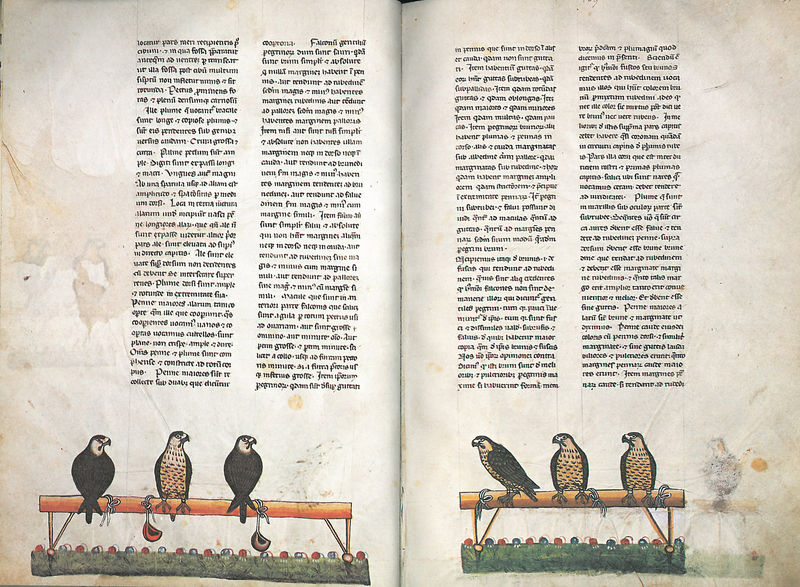
Titel: Falkenbuch Friedrichs des II.; De arte venandi cum avibus
Institution: Rom, Biblioteca Vaticana
Schlagwörter: adler, vogel, wiese, vögel, schrift, bilder, spalten, buch, seite, text, fleck, greif, greifvögel, spalte, kalligrafie